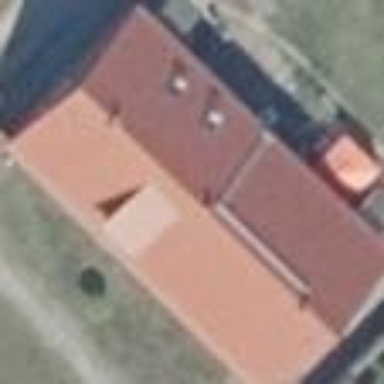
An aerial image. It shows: Residential building with gabled roof.